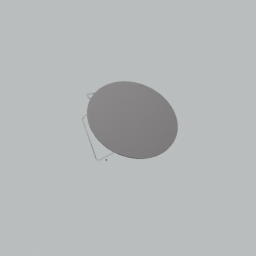
Label: furniture